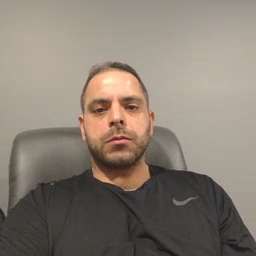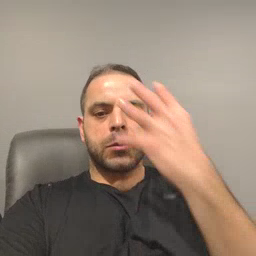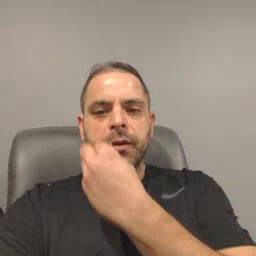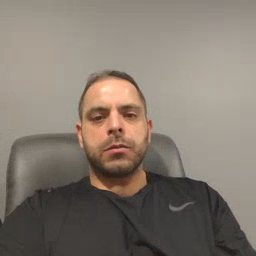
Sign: pretty